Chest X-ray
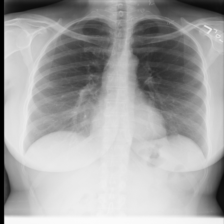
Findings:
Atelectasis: negative
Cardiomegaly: negative
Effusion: negative
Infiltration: negative
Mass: negative
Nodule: negative
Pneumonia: negative
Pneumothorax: negative
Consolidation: negative
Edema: negative
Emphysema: negative
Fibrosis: negative
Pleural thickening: negative
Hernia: negative